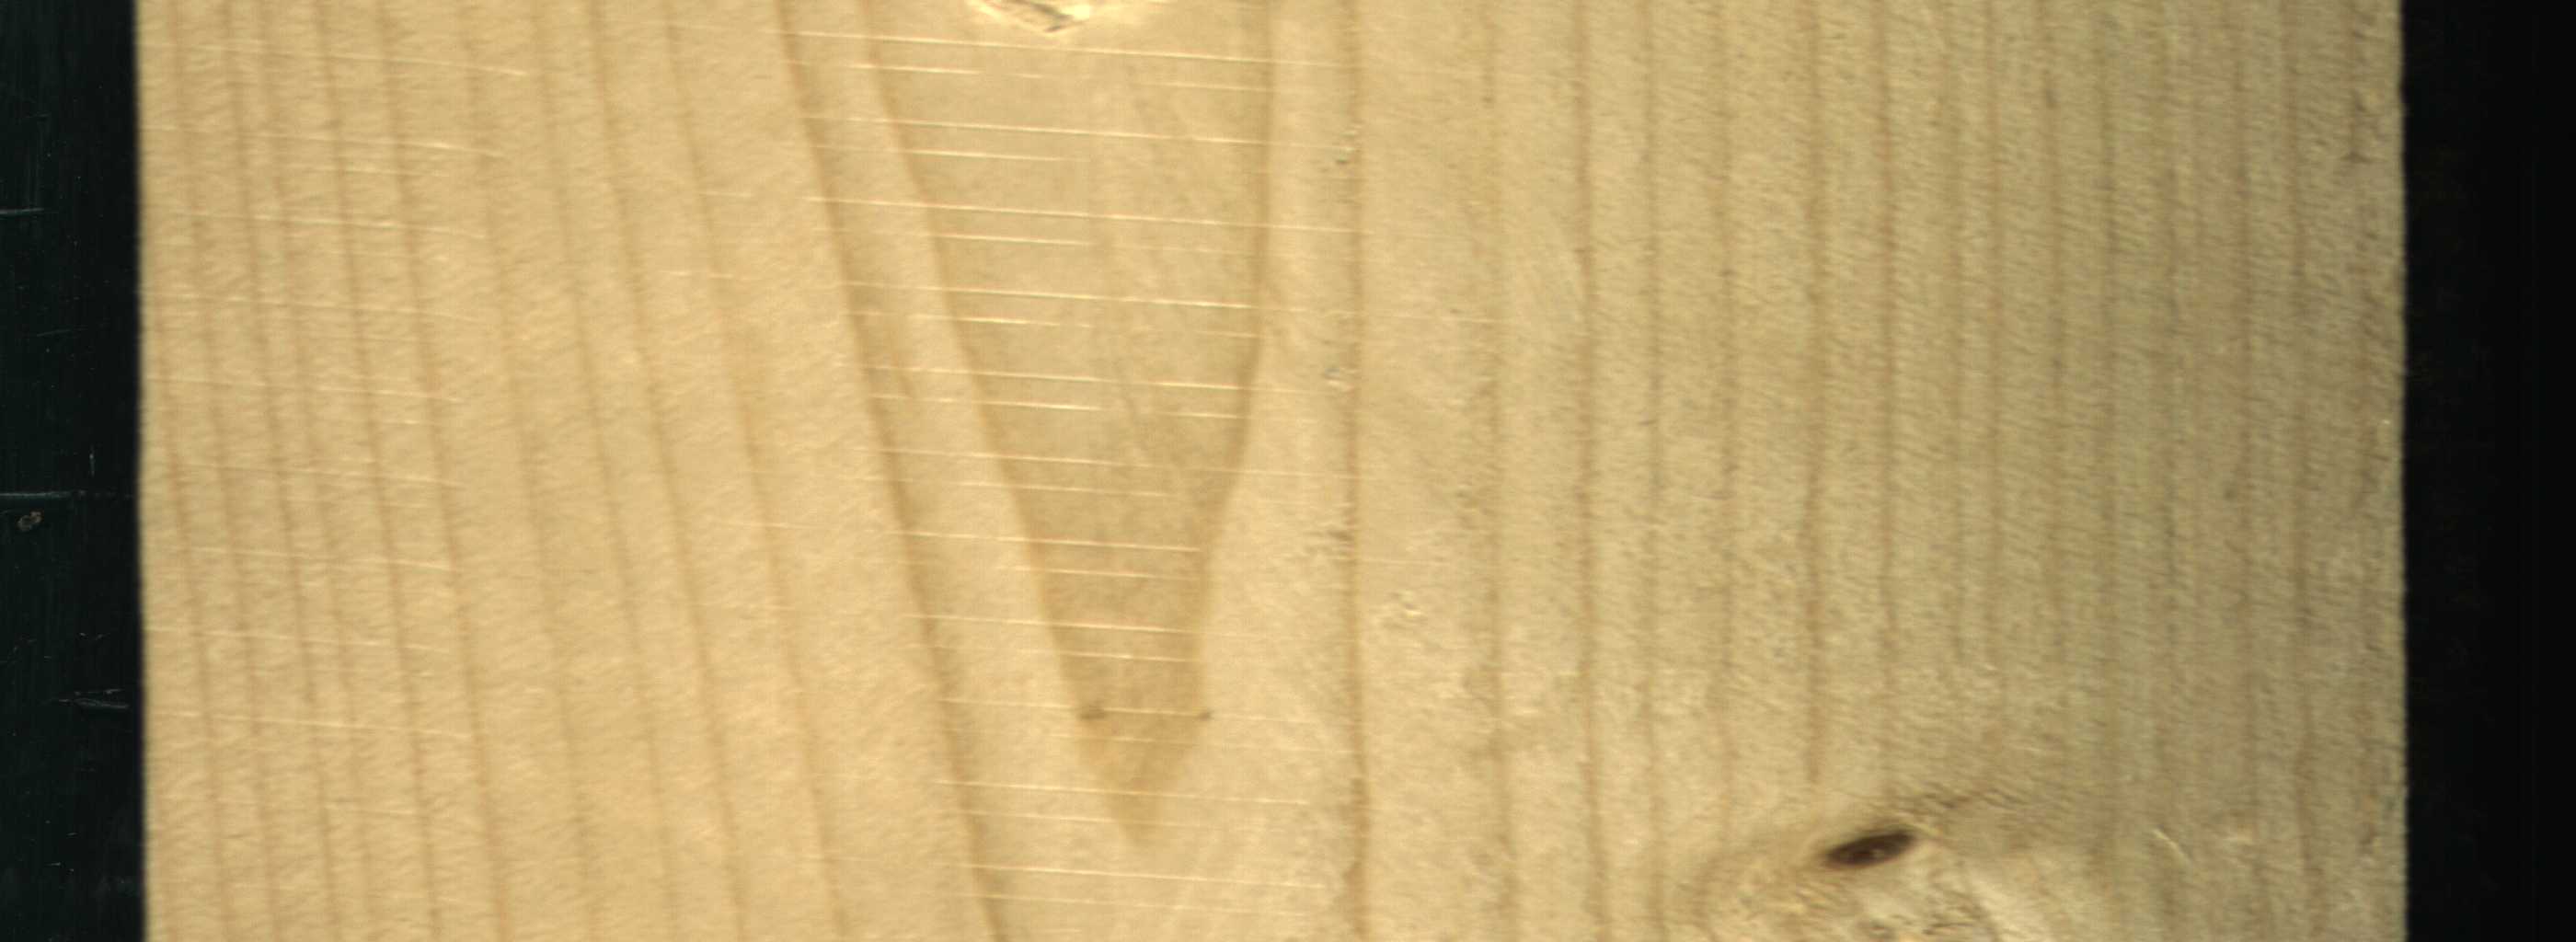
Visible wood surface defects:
Dead_Knot